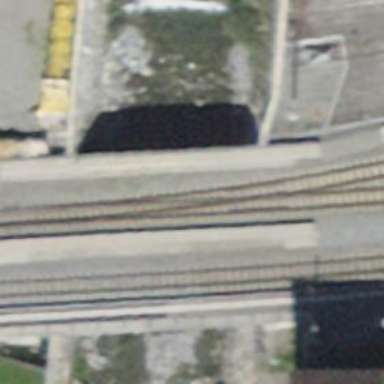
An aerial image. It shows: Narrow-gauge railway bridge with electrified contact line. It is siding service bridge.